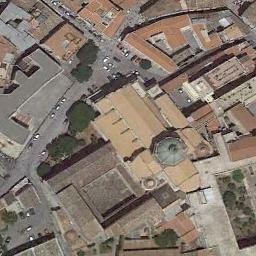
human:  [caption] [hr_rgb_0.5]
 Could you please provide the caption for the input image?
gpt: The church is surrounded by some buildings .

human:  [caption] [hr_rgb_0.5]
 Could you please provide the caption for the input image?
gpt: It was a church with a roof in the middle like a cyan cross .

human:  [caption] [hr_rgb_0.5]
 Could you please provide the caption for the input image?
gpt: The church with a circular pointed dome and the rest of the church has some orange sloping roofs .

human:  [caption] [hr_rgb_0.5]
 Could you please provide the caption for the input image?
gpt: A cathedral with a brown roof, The main house in the middle of the church has a round roof, There are many buildings around the church and there are many roads with cars .

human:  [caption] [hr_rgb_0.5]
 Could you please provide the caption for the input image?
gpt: There are many buildings near the church .